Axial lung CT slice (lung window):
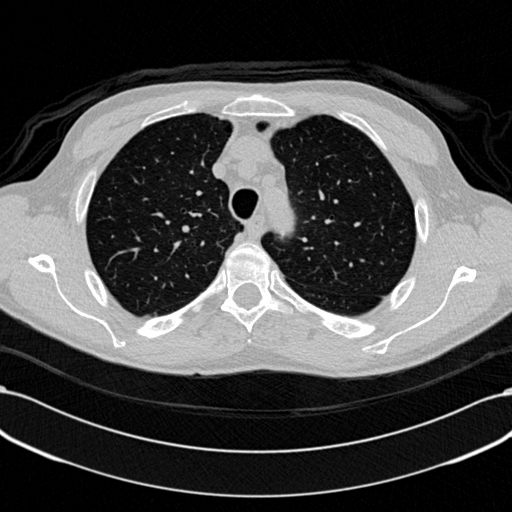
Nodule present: no